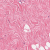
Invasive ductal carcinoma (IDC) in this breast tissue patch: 0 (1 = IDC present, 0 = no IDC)